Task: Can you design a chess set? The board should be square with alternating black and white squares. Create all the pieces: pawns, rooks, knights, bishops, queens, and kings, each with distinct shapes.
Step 5113:
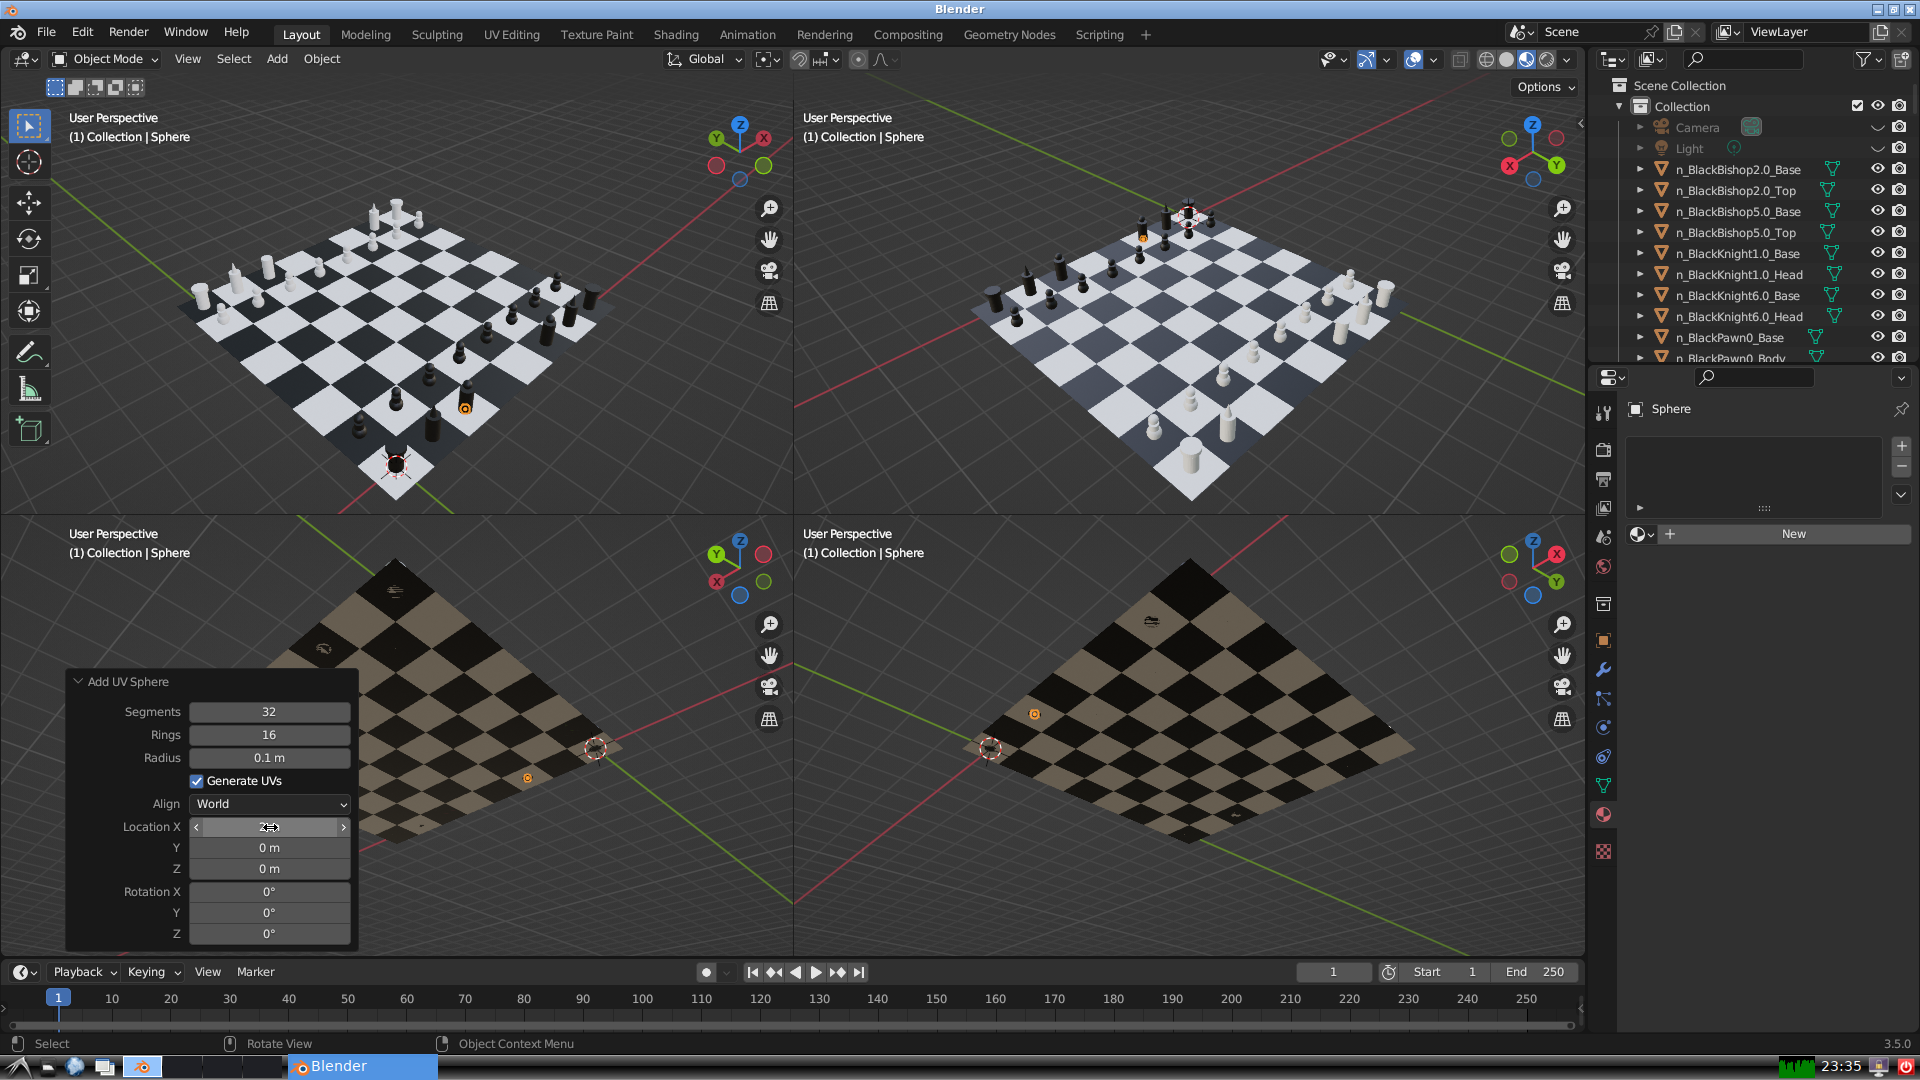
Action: {"mouse_move": [270, 849]}